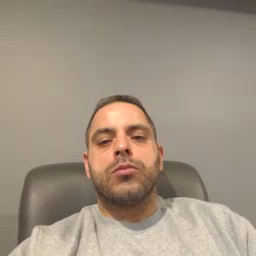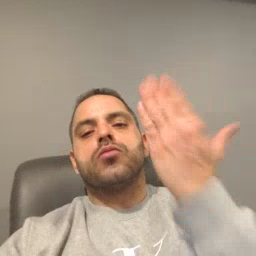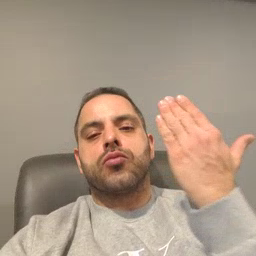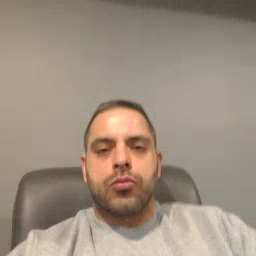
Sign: morning